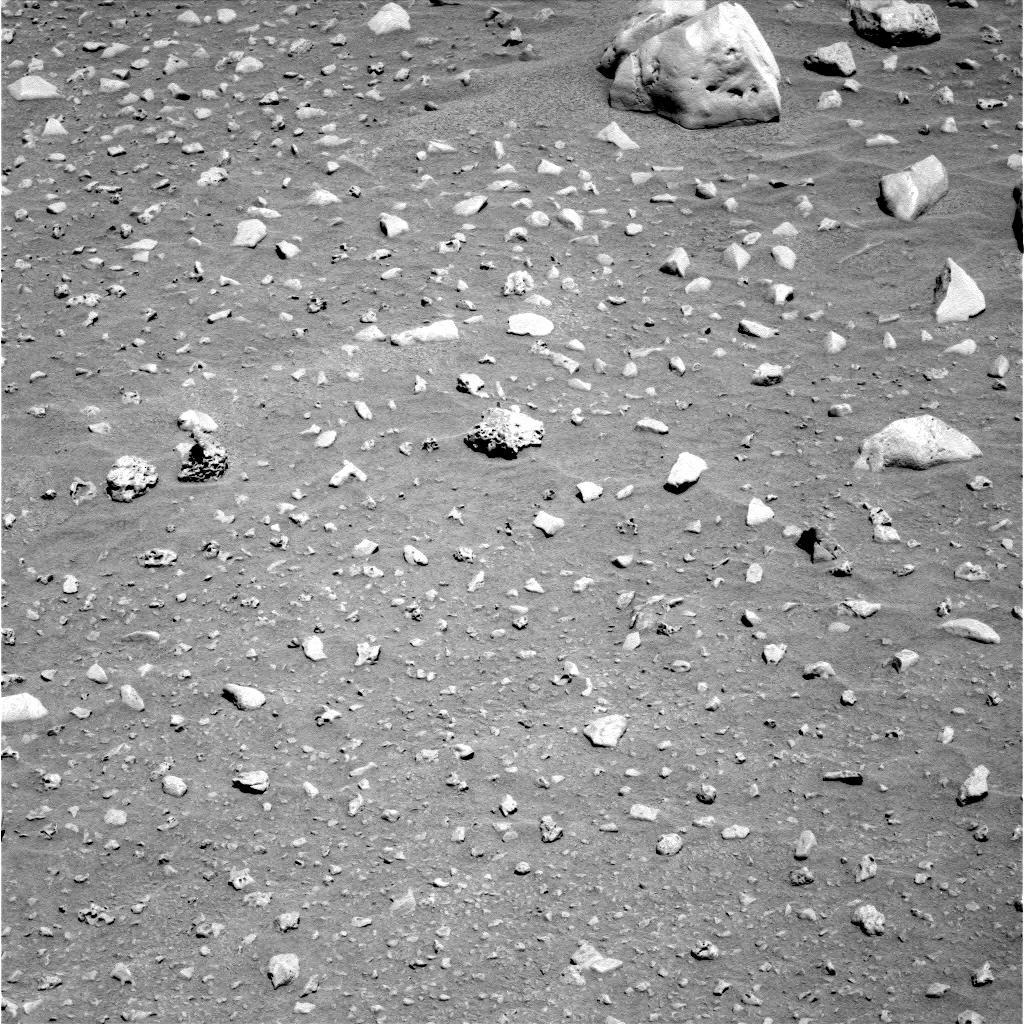
Terrain classes present: Bedrock, Gravel / Sand / Soil, Rock, Shadow